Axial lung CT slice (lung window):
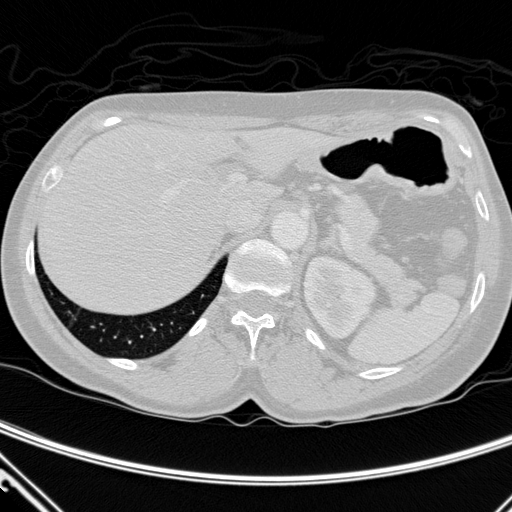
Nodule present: no